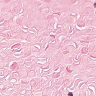
Metastatic tissue present: no